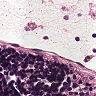
Metastatic tissue present: no